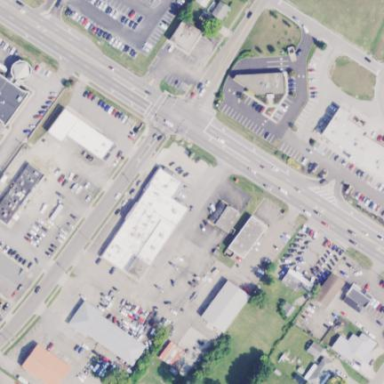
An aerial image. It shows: Retail area.